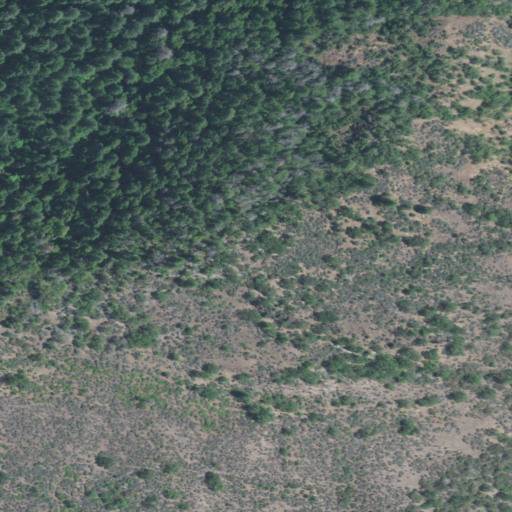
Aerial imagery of mountain in Oregon named Gardener Butte containing evergreen forest, shrub, and deciduous forest